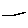
Label: line